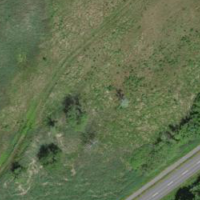
EUNIS habitat code: 16
Species observed at this site:
Aglais urticae
Podiceps cristatus